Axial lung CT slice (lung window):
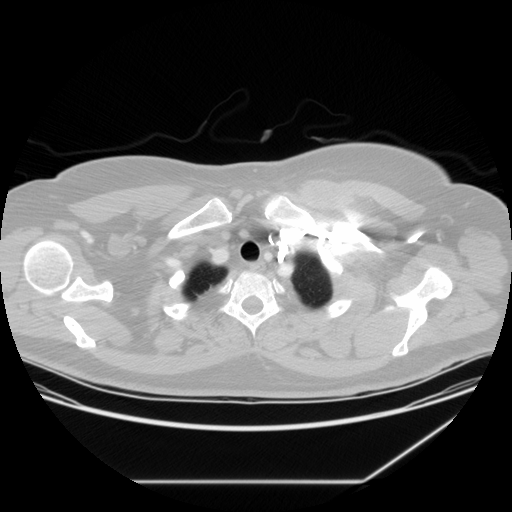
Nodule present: no